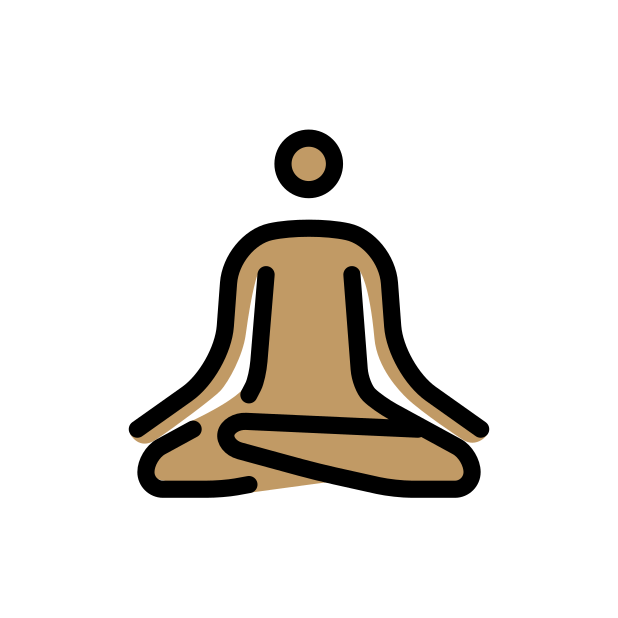
person in lotus position: medium skin tone